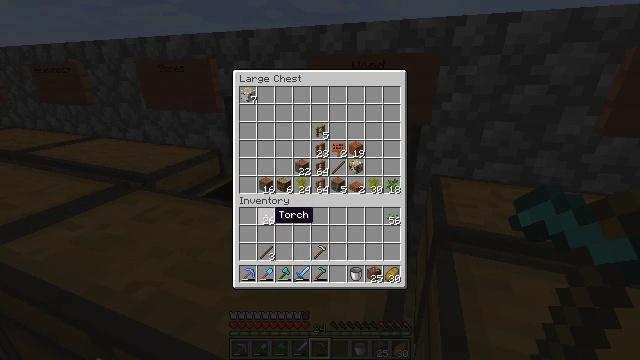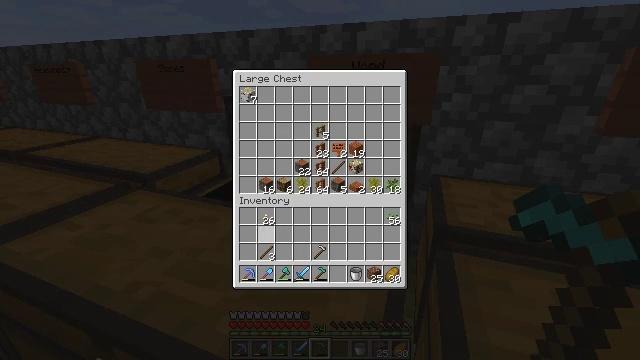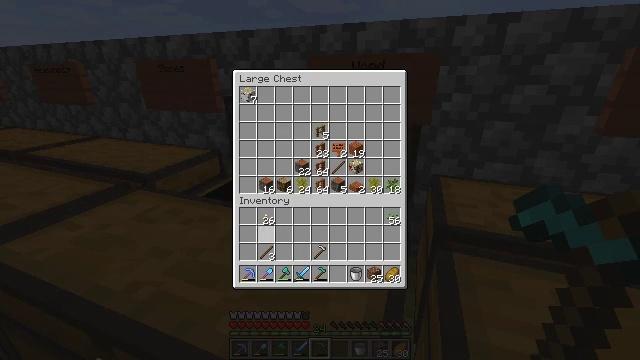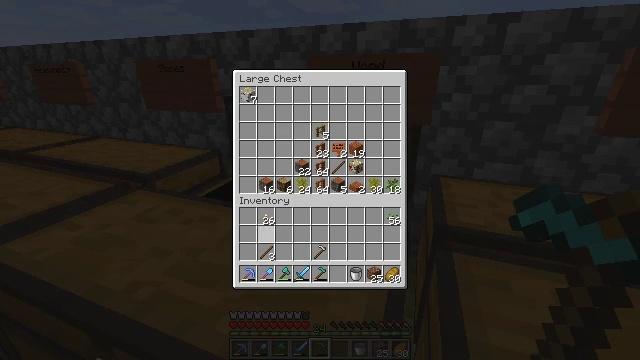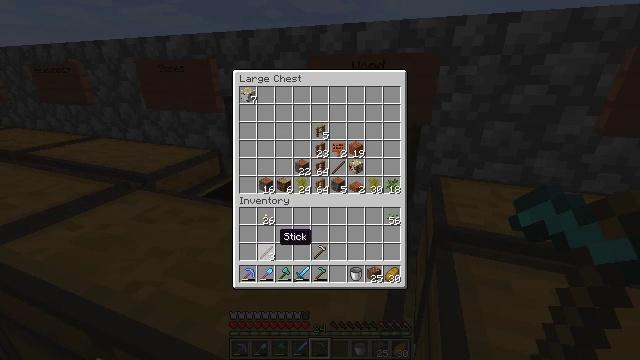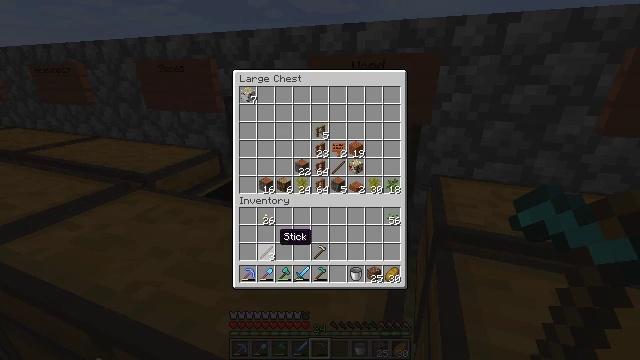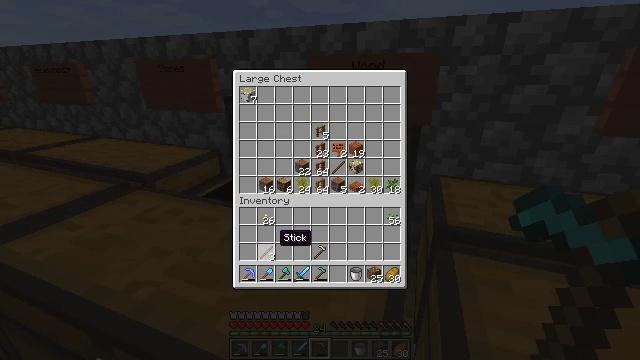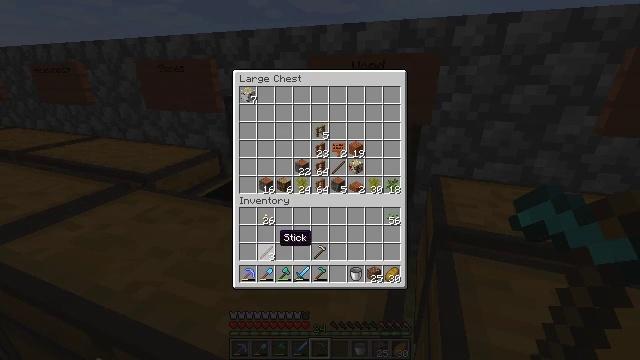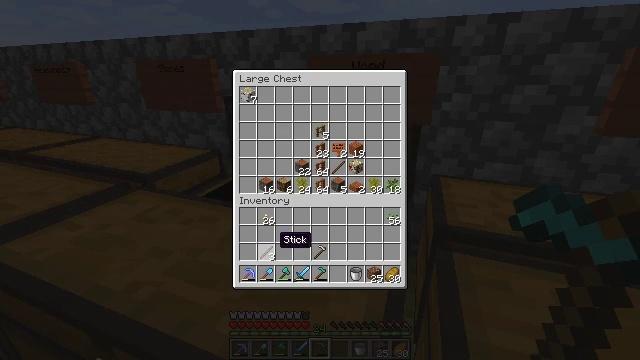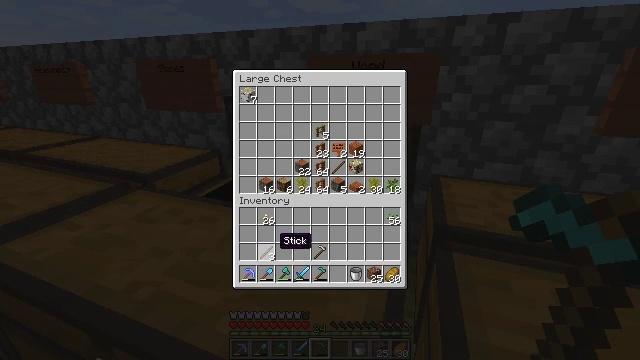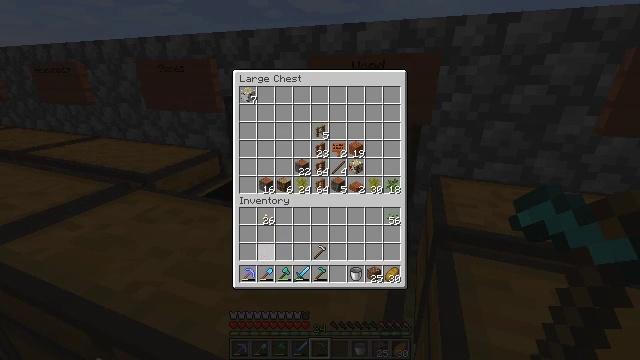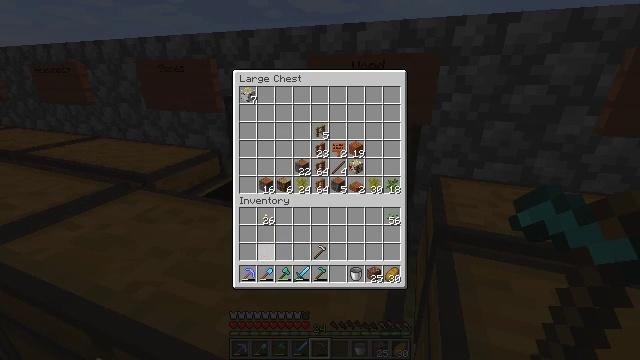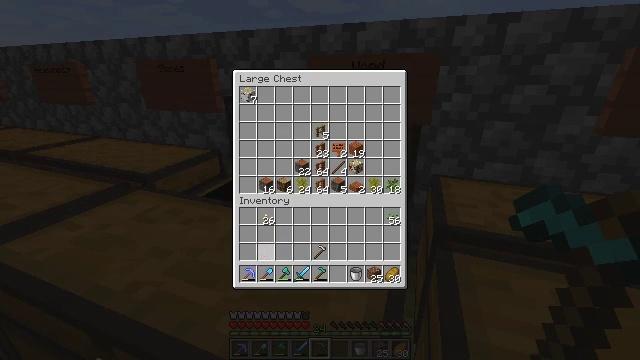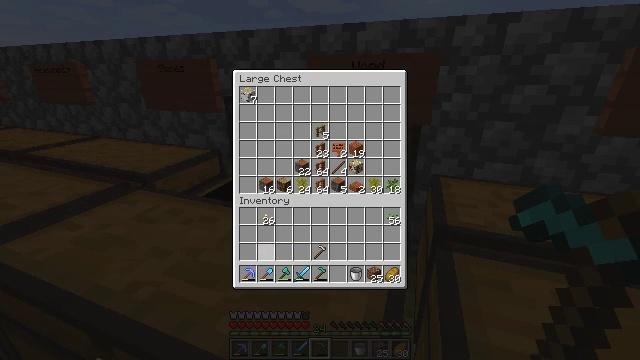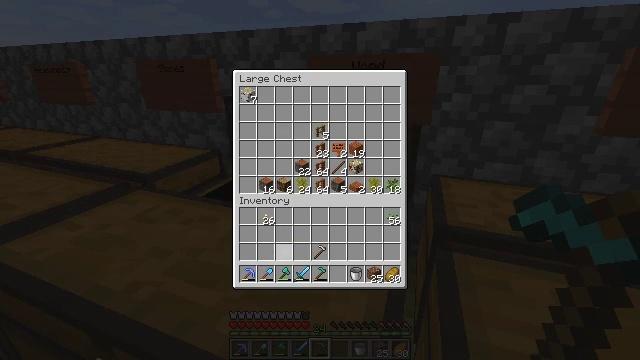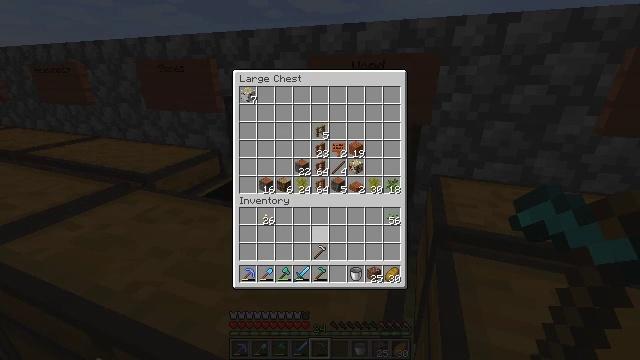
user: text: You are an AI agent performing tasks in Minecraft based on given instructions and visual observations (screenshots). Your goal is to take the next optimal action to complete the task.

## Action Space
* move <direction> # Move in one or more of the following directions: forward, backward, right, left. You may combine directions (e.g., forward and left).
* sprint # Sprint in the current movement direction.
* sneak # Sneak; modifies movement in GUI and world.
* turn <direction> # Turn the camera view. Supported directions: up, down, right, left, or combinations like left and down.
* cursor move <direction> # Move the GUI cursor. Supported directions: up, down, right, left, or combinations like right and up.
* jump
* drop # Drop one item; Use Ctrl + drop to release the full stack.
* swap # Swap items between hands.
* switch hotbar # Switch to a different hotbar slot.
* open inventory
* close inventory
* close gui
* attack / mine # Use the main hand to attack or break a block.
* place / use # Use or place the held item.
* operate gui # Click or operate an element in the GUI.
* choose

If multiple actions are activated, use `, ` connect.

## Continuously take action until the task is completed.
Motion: motion action
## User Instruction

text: Destroy the wheat to collect it.
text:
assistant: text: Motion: no_op
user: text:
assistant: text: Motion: no_op
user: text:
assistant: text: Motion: no_op
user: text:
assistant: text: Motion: no_op
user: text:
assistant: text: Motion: sneak
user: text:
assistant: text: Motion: sneak
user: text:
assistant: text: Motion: sneak
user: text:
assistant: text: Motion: sneak
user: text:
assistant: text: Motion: sneak
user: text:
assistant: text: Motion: sneak, operate gui
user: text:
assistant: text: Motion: sneak, operate gui
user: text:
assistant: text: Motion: sneak, operate gui
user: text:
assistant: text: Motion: sneak
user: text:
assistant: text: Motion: sneak, cursor move right
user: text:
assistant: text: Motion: sneak, cursor move right and up
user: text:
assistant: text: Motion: sneak, cursor move right and up
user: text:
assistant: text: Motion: sneak, cursor move right
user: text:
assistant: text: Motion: sneak
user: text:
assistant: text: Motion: sneak
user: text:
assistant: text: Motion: sneak
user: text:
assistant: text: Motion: sneak
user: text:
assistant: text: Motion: sneak
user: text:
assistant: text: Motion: sneak
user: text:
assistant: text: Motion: sneak
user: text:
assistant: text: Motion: sneak
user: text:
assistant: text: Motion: no_op
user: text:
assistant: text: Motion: no_op
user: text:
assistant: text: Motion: cursor move left and down
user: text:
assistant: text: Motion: cursor move left and down
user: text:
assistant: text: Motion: no_op